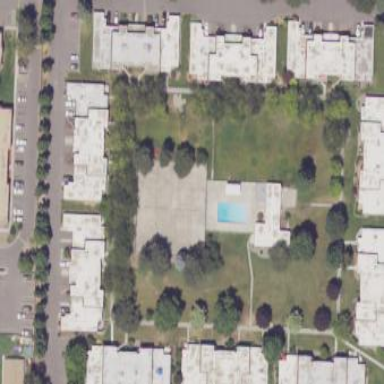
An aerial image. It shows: Condominium within residential area.